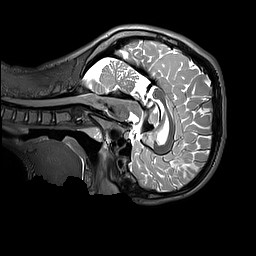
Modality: T2w
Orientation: sagittal
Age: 11
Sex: male
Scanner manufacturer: siemens
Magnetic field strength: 3 T
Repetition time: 3.2 s
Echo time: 0.408 s